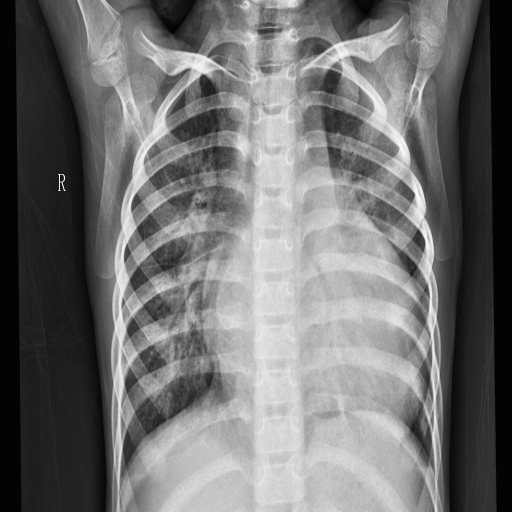
Finding: PNEUMONIA